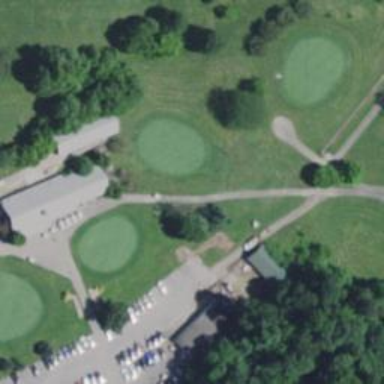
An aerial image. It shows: Golf hole.